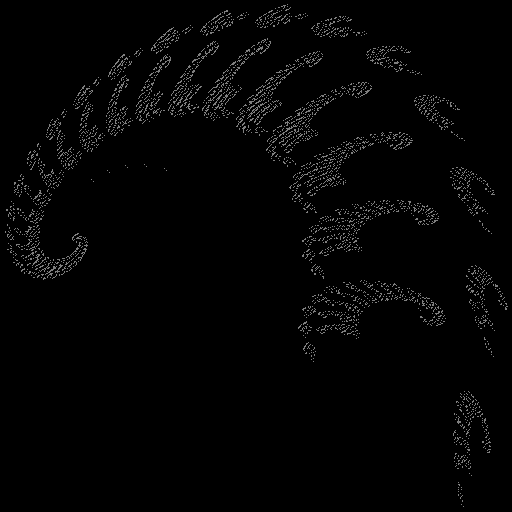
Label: ammonite